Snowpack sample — Buffalo Mountain, Silverthorne, Colorado, USA (2/22/26, 2:02 PM MST)
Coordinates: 39.622, -106.113
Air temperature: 33 °F
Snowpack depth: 63 cm
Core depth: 50 cm
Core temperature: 28.4 °F
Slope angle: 11°, slope face: 116°
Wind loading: low
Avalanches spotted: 0
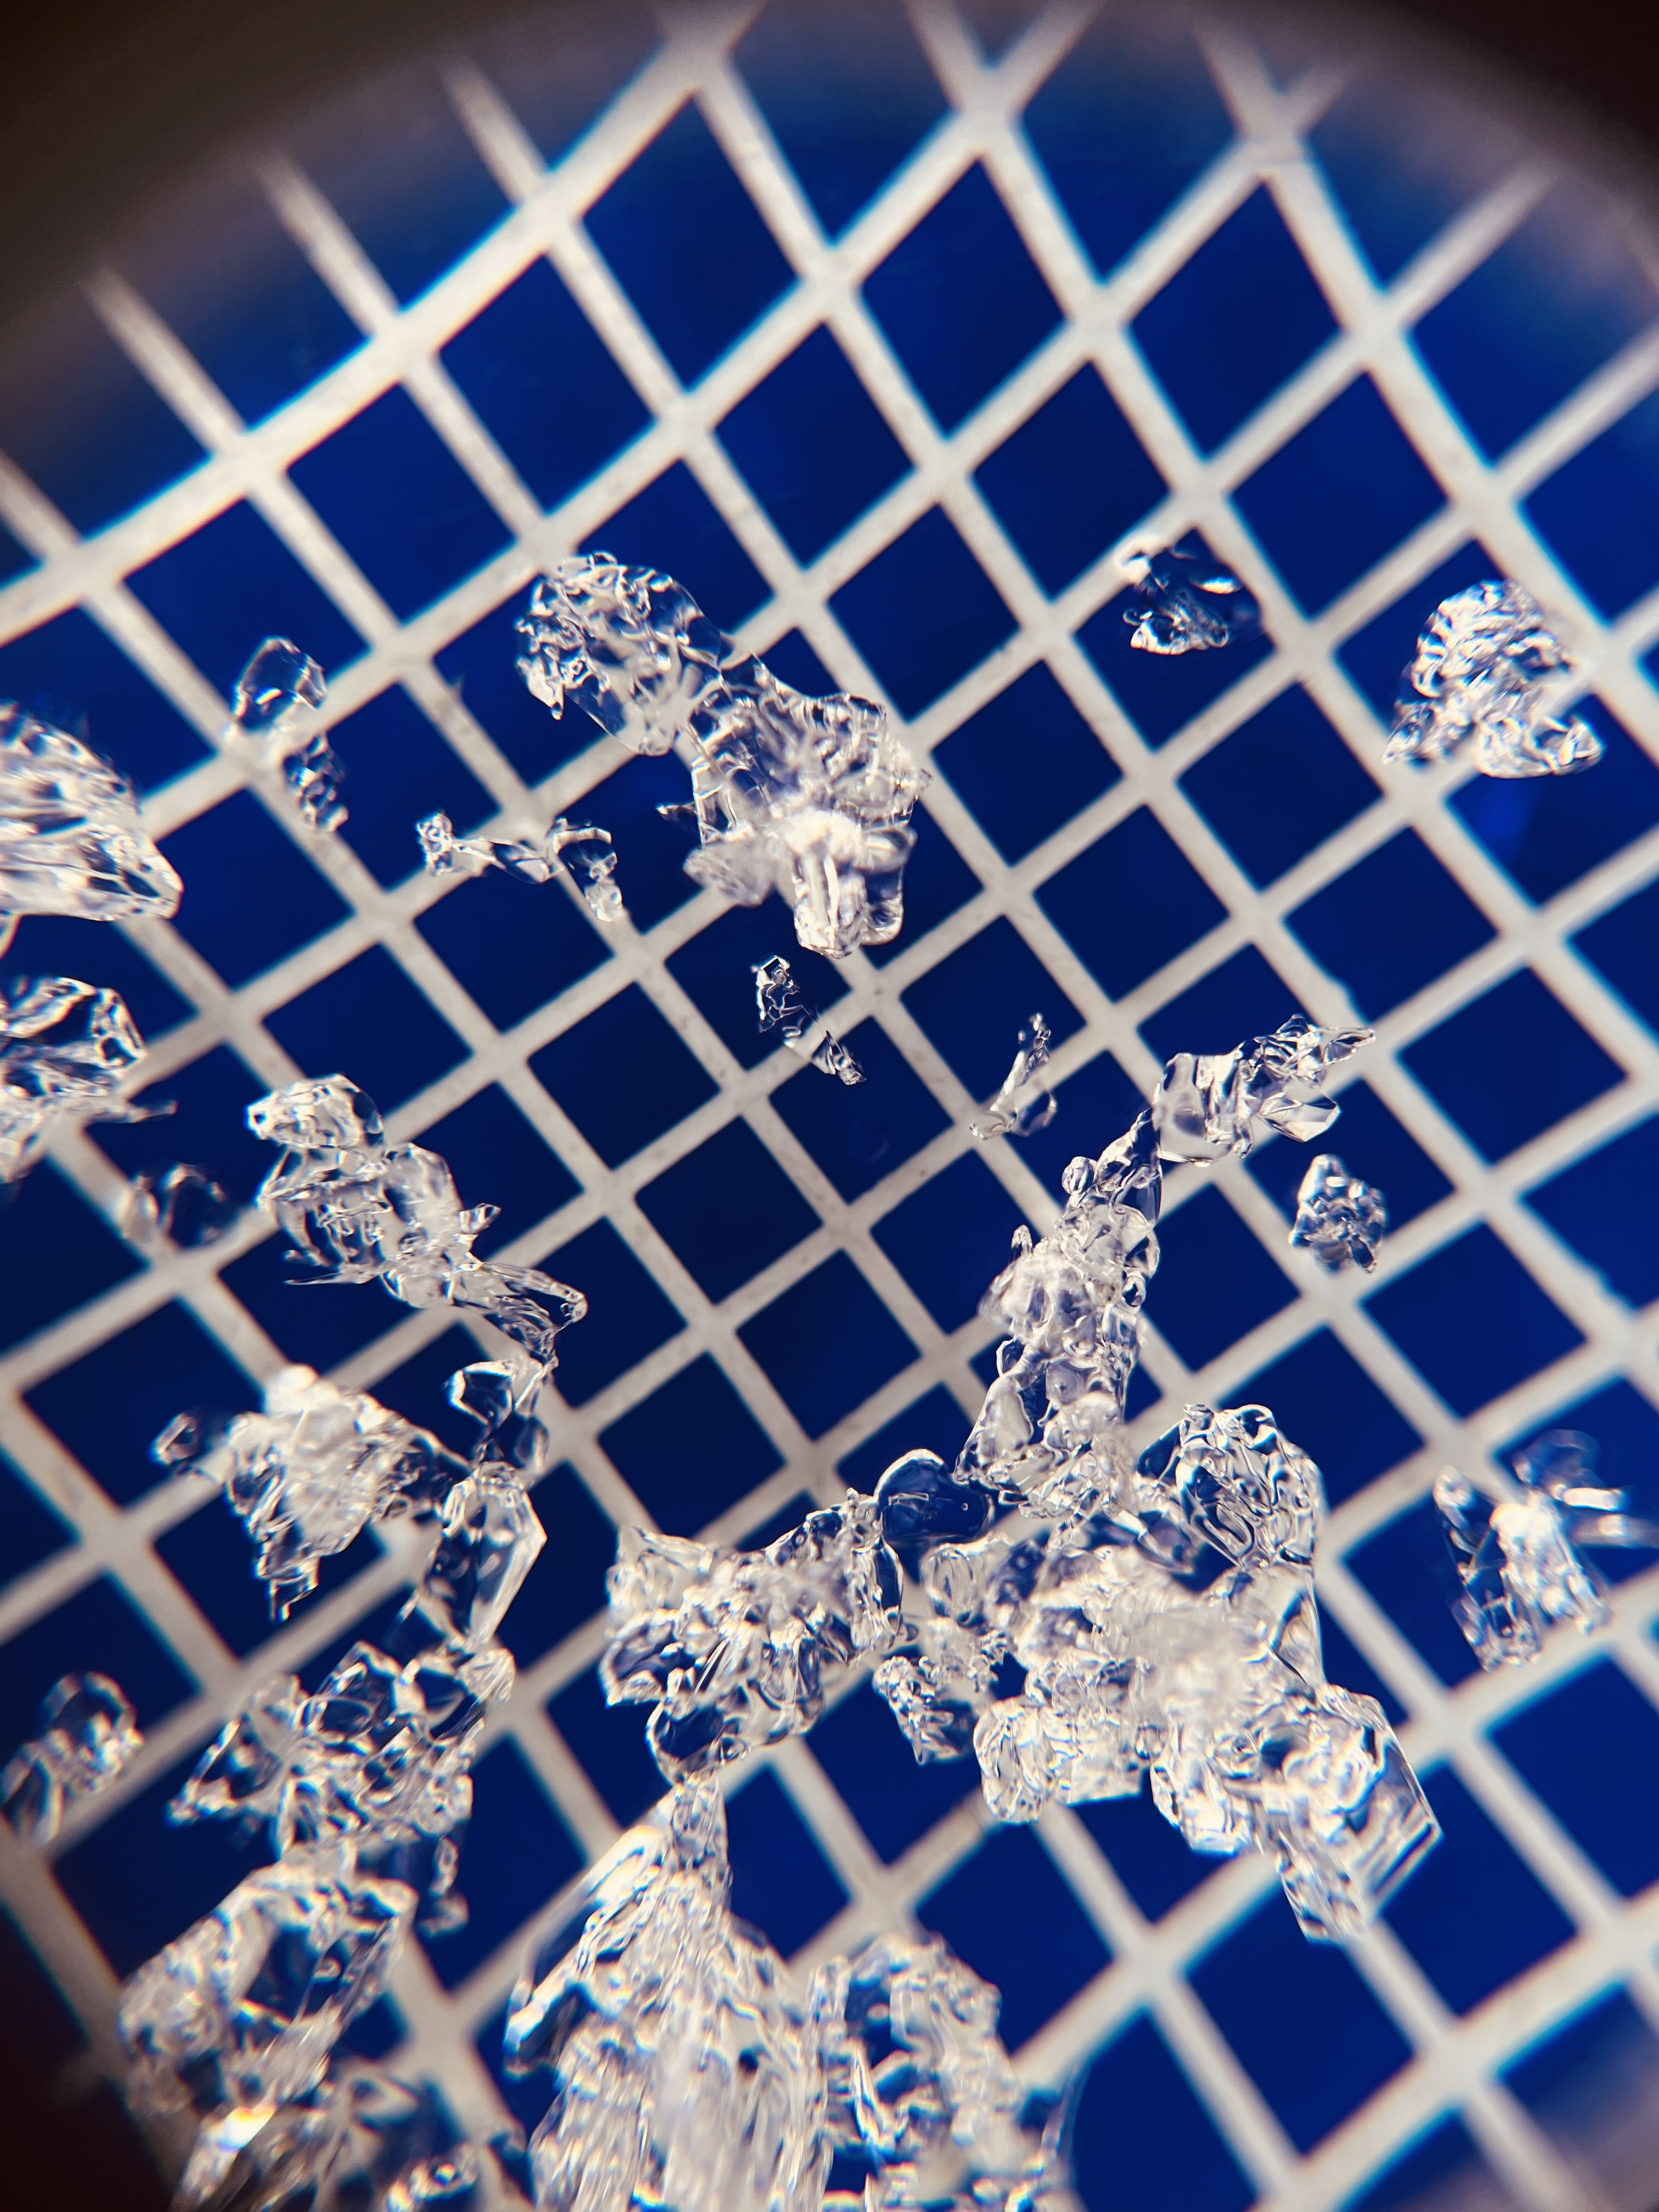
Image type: magnified_profile
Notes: In a firebreak similar to site 1, minimal wind loading with no spotted avalanches (not many faces in view though)